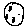
Label: moon